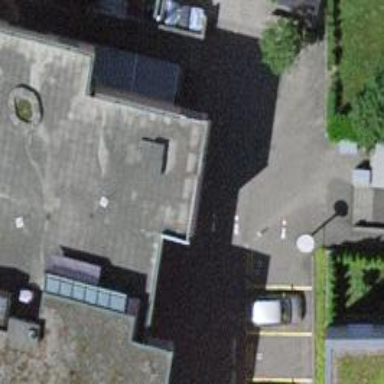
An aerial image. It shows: Bollard.